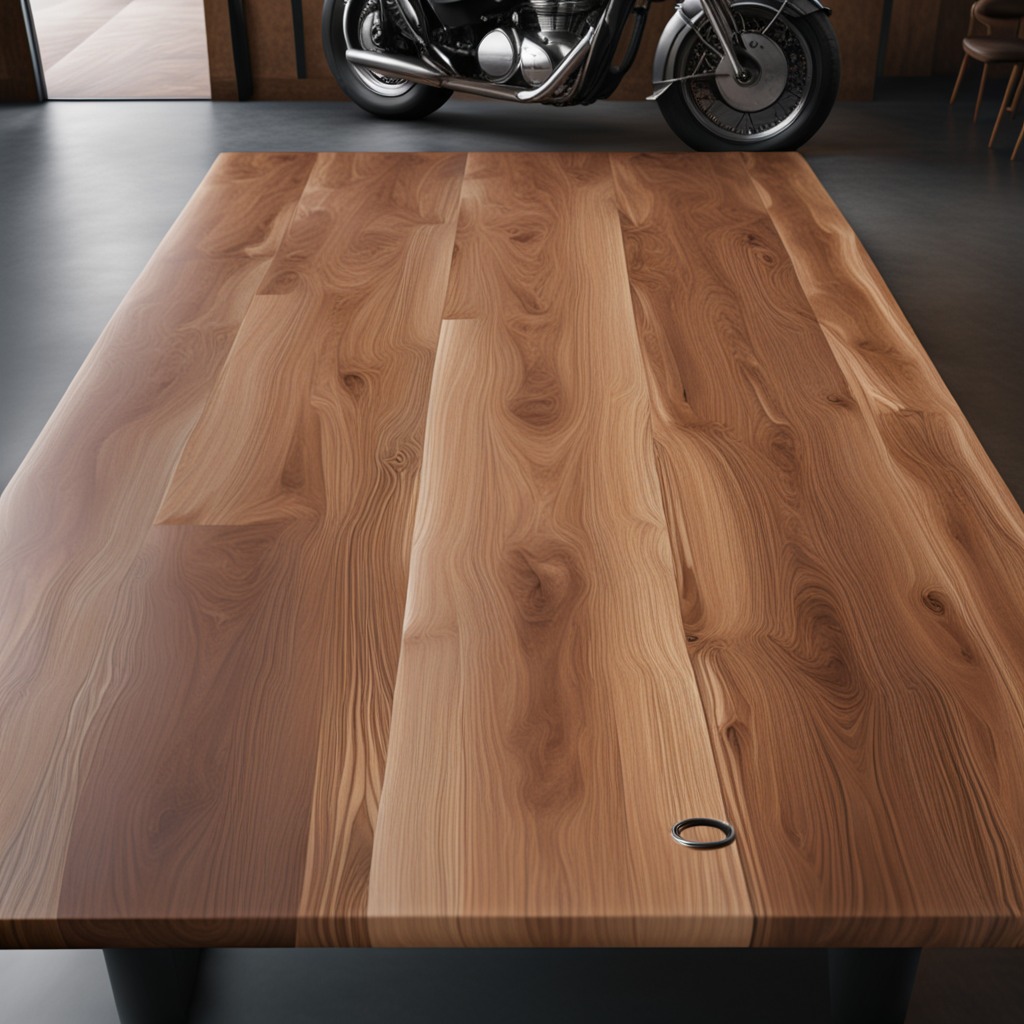
A rubber O-ring lies on an oil-spilled wooden table in a vintage motorcycle garage.